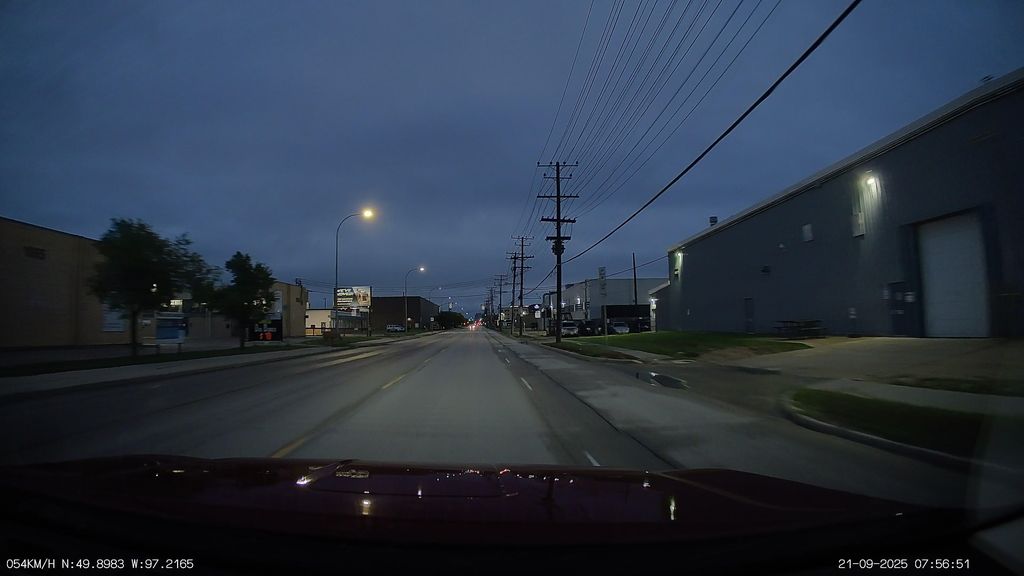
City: winnipeg